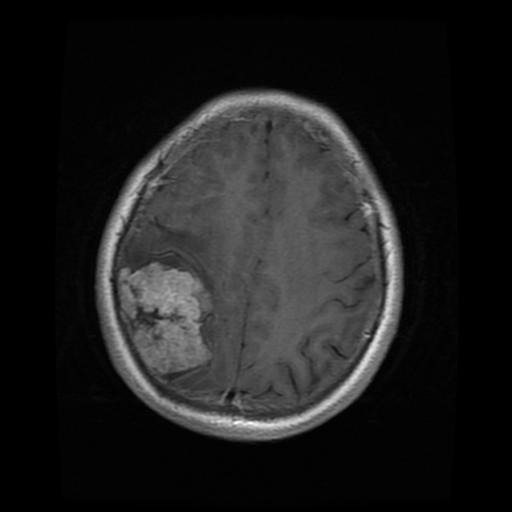
Label: meningioma